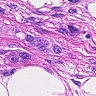
Metastatic tissue present: yes